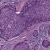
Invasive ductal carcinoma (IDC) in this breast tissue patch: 1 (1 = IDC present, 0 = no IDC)